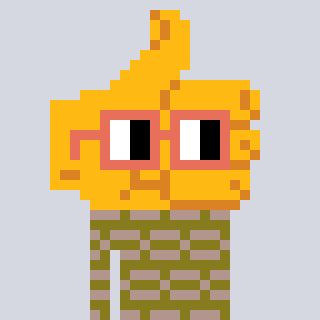
a pixel art character with square orange glasses, a thumbsup-shaped head and a gunk-colored body on a cool background